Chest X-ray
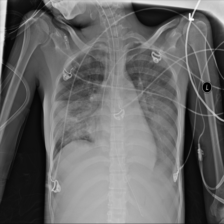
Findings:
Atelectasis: negative
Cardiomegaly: negative
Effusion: negative
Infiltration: negative
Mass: negative
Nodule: negative
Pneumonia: negative
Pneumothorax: negative
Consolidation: negative
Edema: negative
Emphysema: negative
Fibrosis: negative
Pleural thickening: negative
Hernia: negative